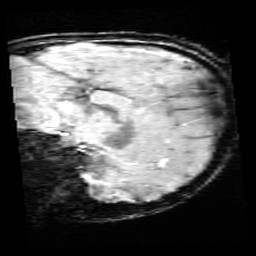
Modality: SWI
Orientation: sagittal
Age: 11
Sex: male
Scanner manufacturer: siemens
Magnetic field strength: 3 T
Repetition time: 0.027 s
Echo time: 0.02 s